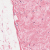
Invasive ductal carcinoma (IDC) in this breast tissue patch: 0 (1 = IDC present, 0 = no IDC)